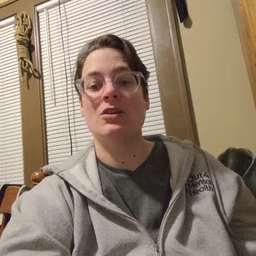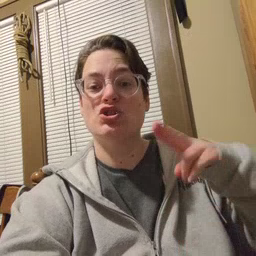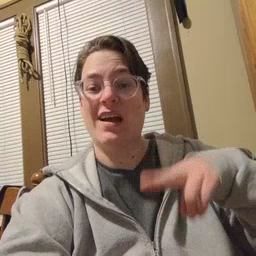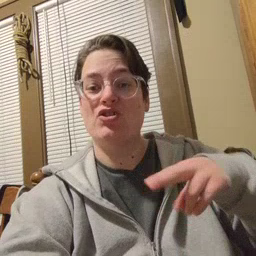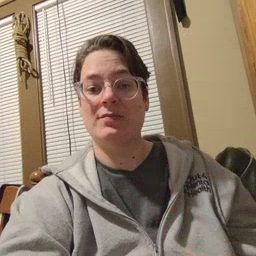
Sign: chair